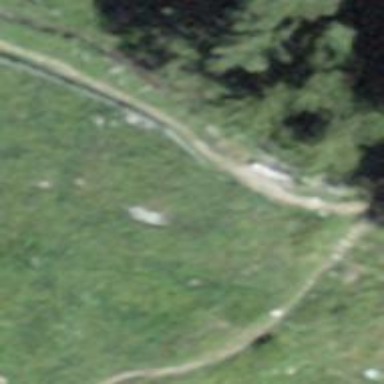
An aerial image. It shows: Bench.